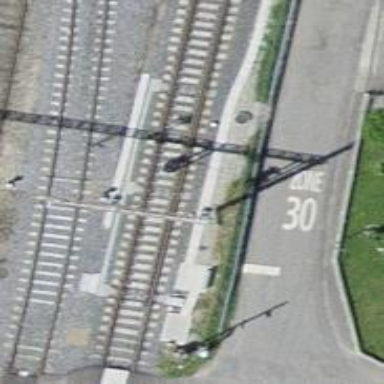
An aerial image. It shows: Railway switch.